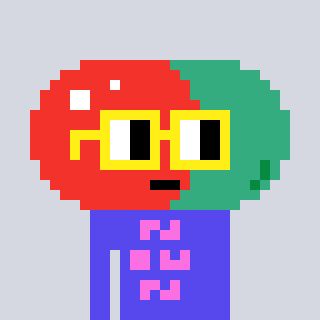
a pixel art character with square yellow glasses, a pill-shaped head and a computerblue-colored body on a cool background